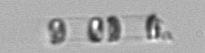
Label: Skeletonema